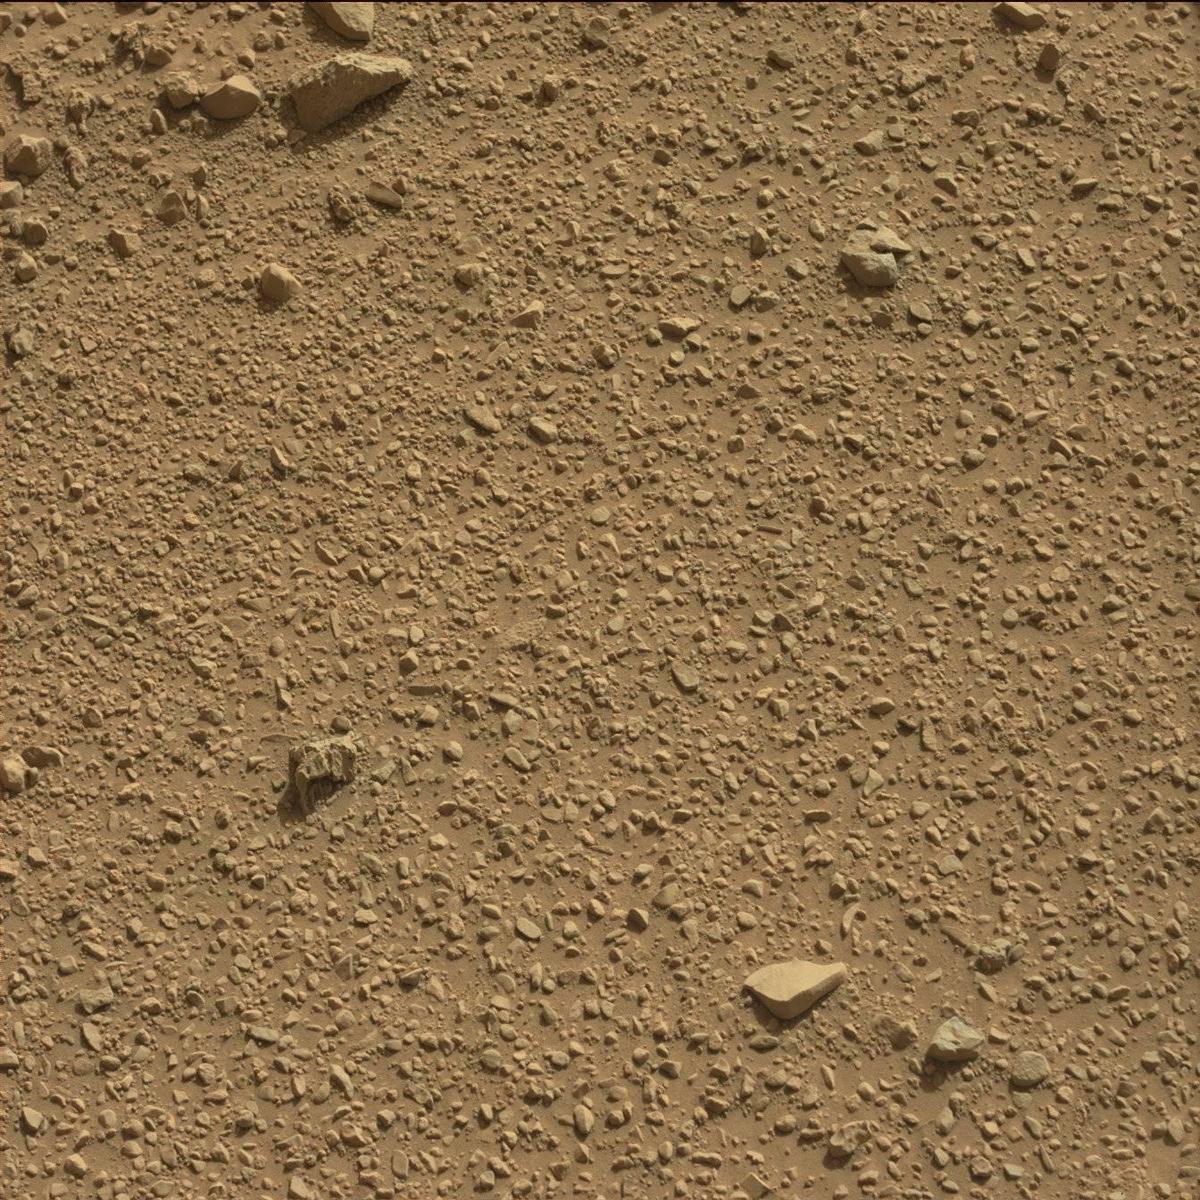
Terrain classes present: Bedrock, Rock, Sand / Soil